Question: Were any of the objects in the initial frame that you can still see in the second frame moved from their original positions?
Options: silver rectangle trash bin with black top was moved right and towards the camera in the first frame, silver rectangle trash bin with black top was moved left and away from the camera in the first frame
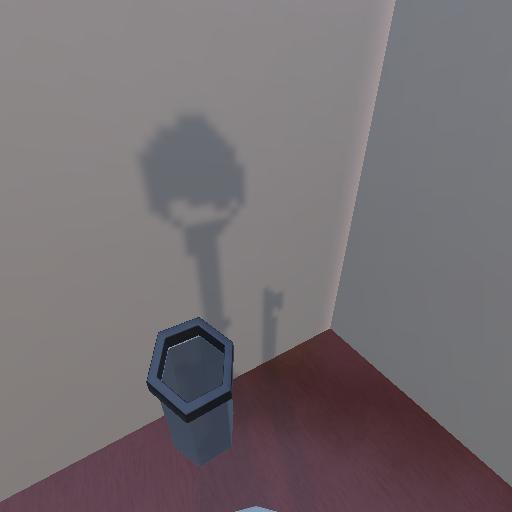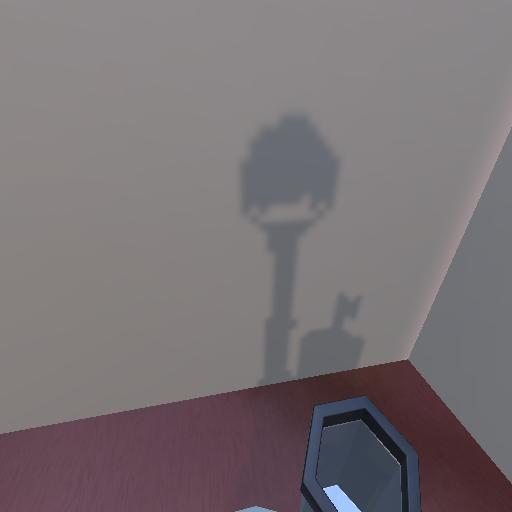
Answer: silver rectangle trash bin with black top was moved right and towards the camera in the first frame